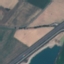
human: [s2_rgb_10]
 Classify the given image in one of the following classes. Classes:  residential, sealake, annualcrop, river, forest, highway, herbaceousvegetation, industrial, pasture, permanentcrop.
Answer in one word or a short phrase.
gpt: Highway